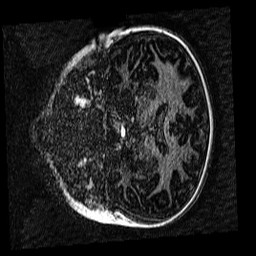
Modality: MP2RAGE
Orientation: coronal
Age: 9
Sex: female
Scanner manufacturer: siemens
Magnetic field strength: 3 T
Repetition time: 4 s
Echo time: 0.00299 s